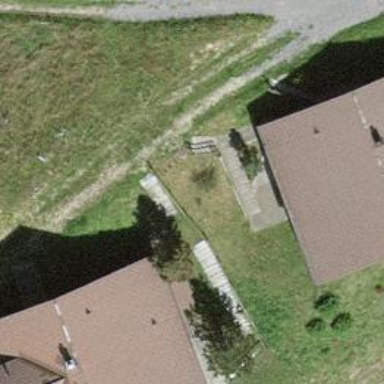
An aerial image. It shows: Dirt driveway providing service access.